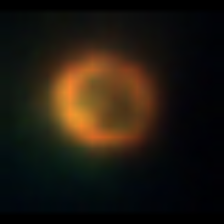
Taxon: NanoPlankton
Group: Other